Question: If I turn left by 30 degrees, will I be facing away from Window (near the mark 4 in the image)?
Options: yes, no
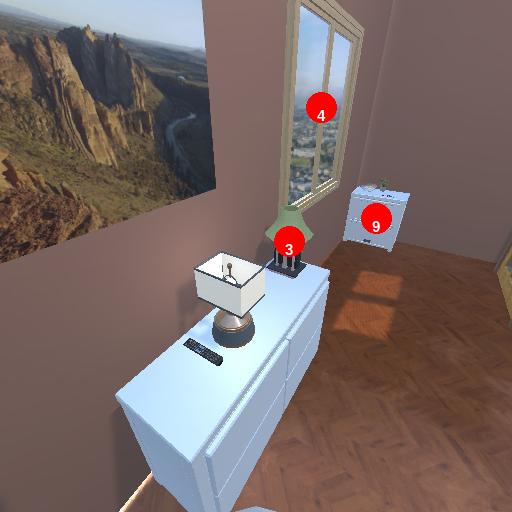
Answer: yes